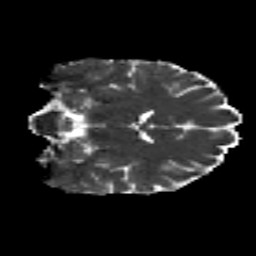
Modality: MD
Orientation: coronal
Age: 19
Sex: female
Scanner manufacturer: siemens
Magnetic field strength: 3 T
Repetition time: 8.8 s
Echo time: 0.085 s